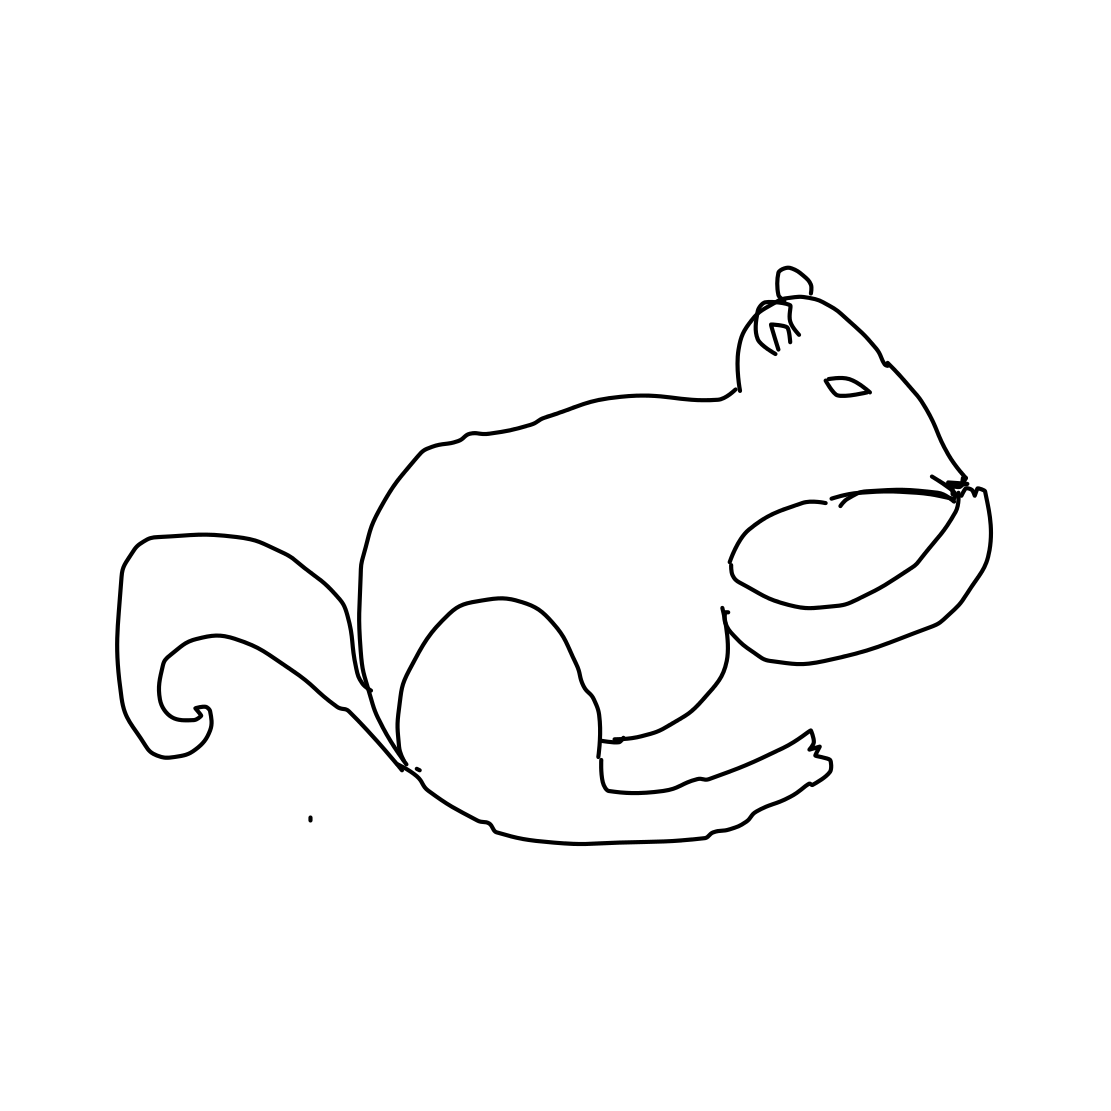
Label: squirrel